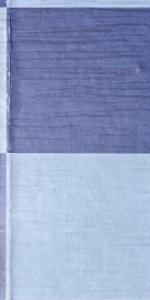
Label: Empty